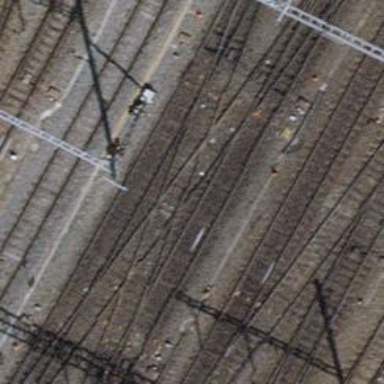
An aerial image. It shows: Railway siding with one electrified track and contact line for powering the train.